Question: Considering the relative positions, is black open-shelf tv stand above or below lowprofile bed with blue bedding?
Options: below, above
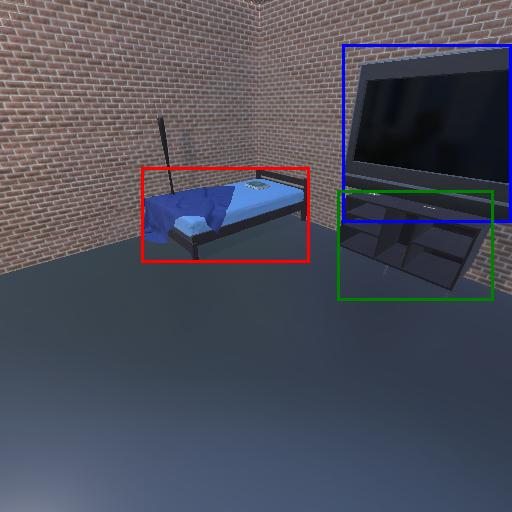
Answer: below